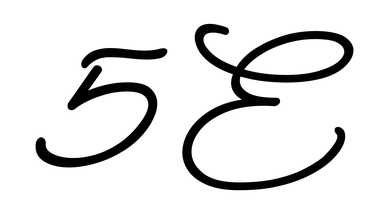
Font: MeowScript-Regular